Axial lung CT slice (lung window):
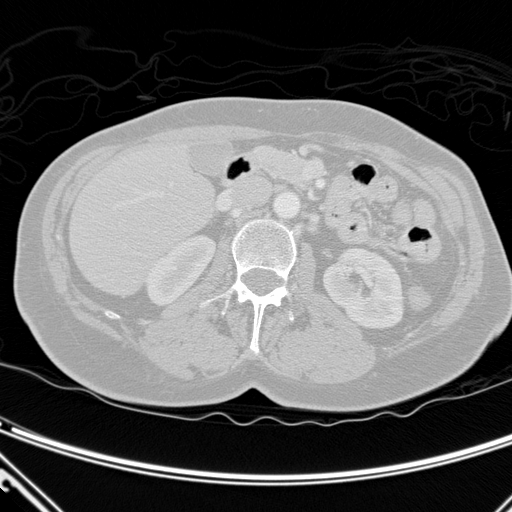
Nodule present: no